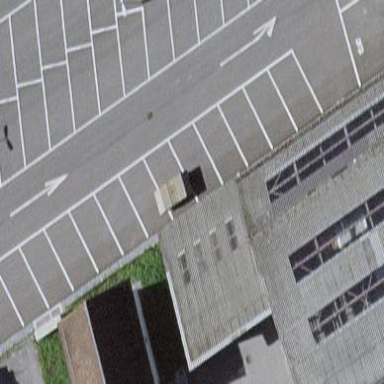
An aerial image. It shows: View of roof of building.